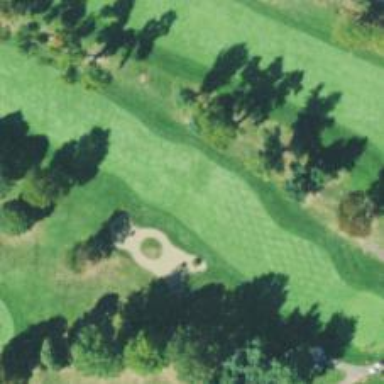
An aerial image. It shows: View of golf hole.